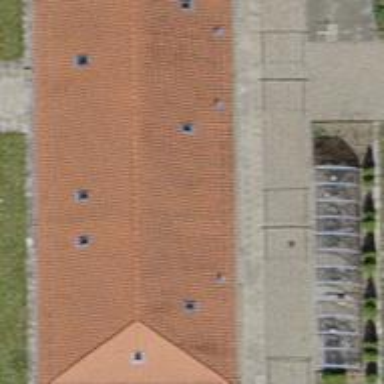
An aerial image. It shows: Apartments building with tiled roof.